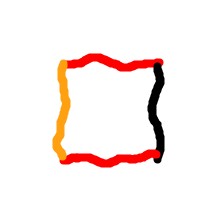
Shape: square